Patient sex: M
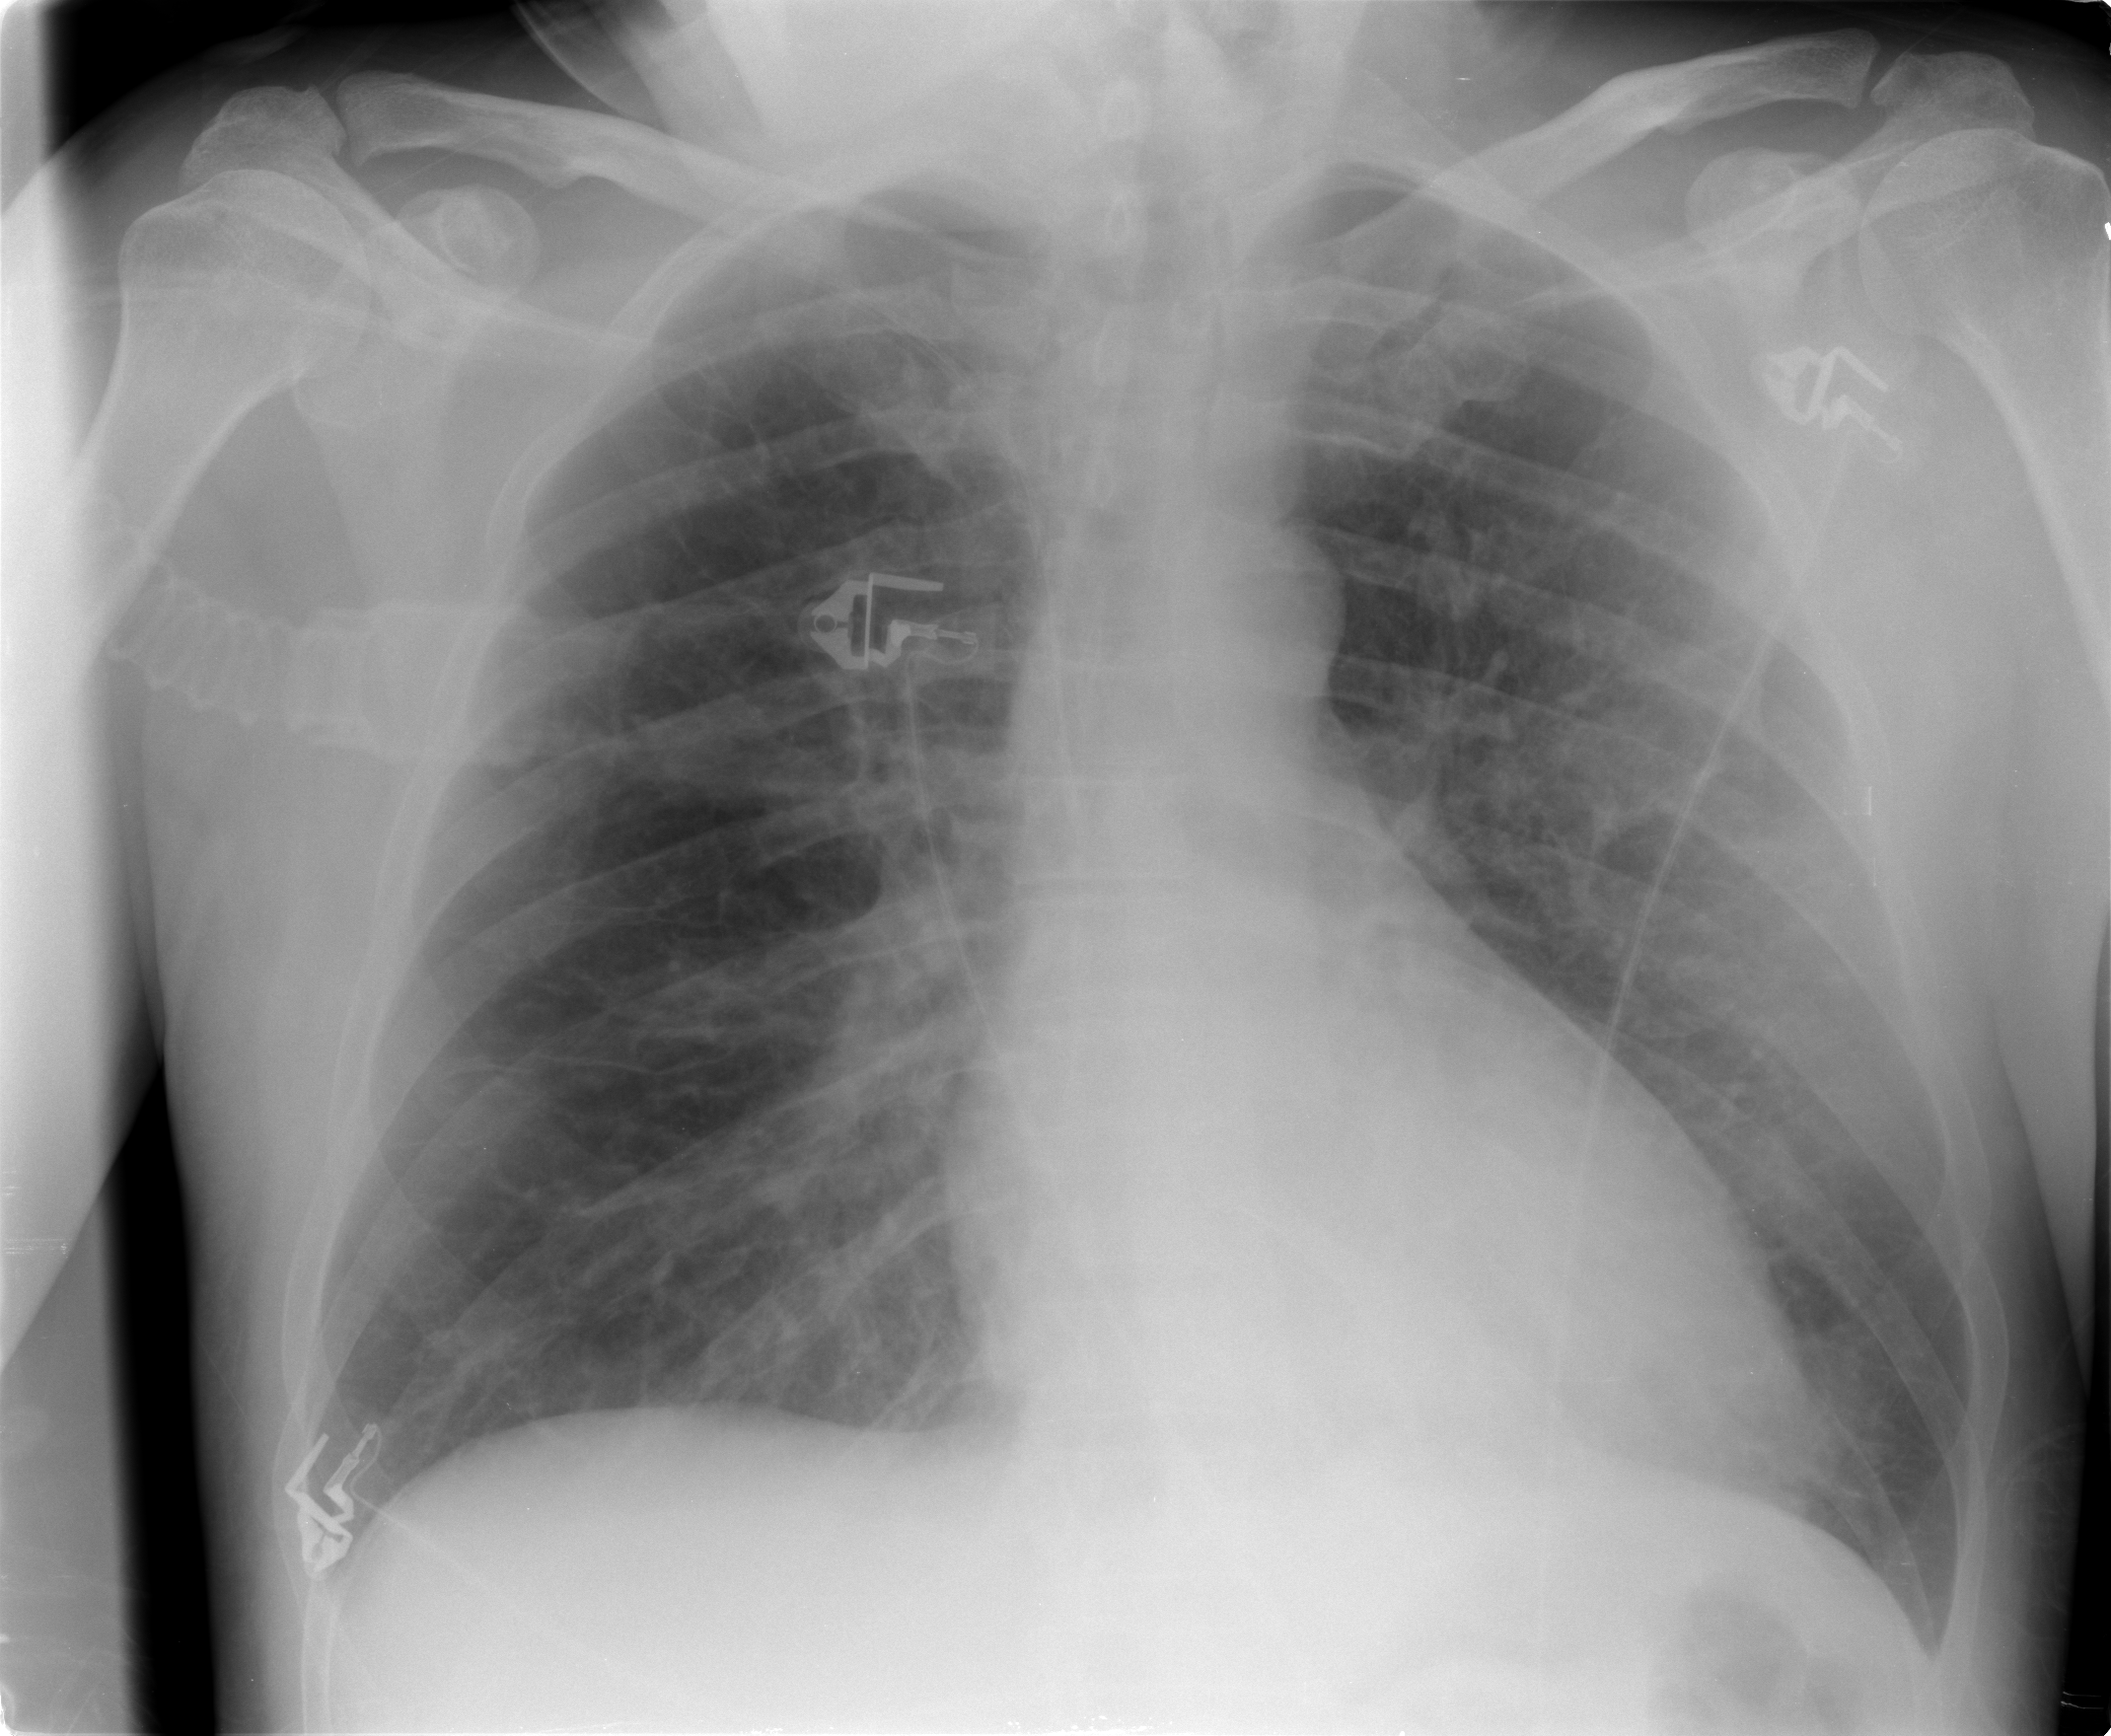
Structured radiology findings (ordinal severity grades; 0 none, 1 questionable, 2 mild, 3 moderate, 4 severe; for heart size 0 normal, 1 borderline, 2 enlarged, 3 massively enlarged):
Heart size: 0
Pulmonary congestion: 2
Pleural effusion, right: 0
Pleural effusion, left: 0
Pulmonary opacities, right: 2
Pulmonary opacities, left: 2
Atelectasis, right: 2
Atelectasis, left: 1